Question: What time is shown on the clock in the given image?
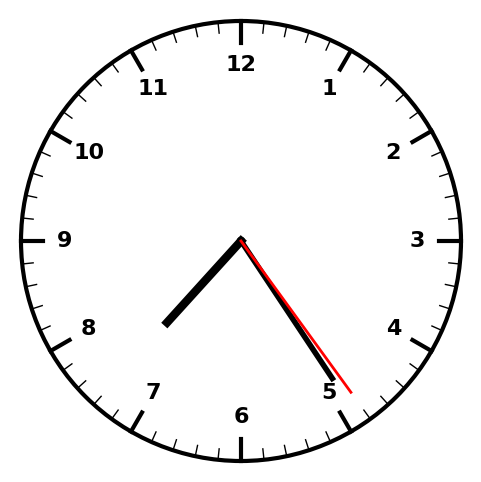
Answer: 07:24:24